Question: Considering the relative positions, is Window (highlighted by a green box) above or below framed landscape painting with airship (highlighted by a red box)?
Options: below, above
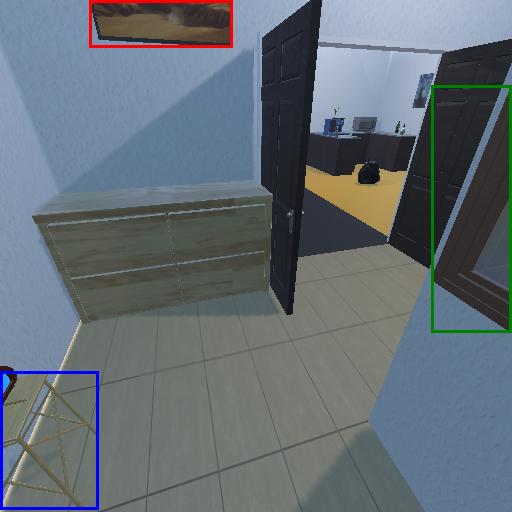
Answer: below